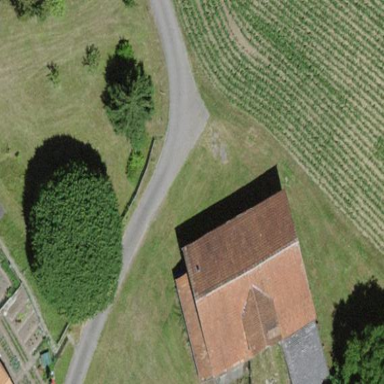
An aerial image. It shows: Barn.